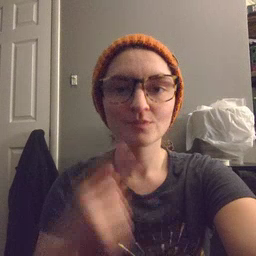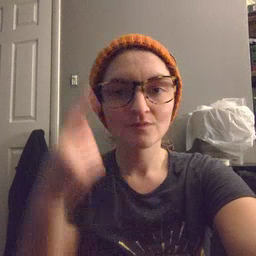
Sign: for